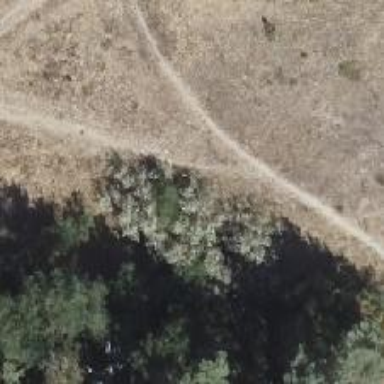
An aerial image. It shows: Dirt path.